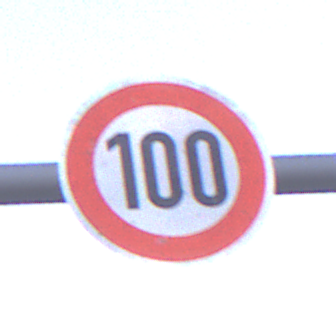
Verkehrszeichen: Geschwindigkeit100
Umgebung: Outdoor, Nature
Tageszeit: Dusk
Wetter: Clear
Licht: Natural
Jahreszeit: NotSpecified
Kontrast: LowContrast